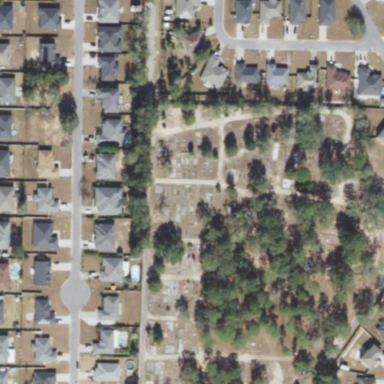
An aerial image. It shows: Residential area consisting of single-family homes.